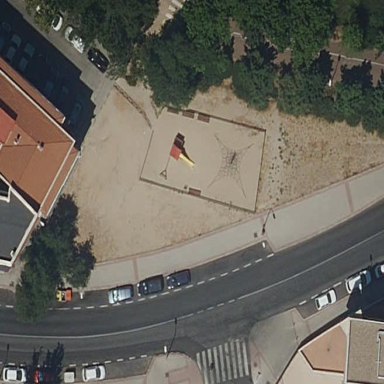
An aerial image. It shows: Playground area for leisure land.